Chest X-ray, PA view. Patient: 27 years old, sex F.
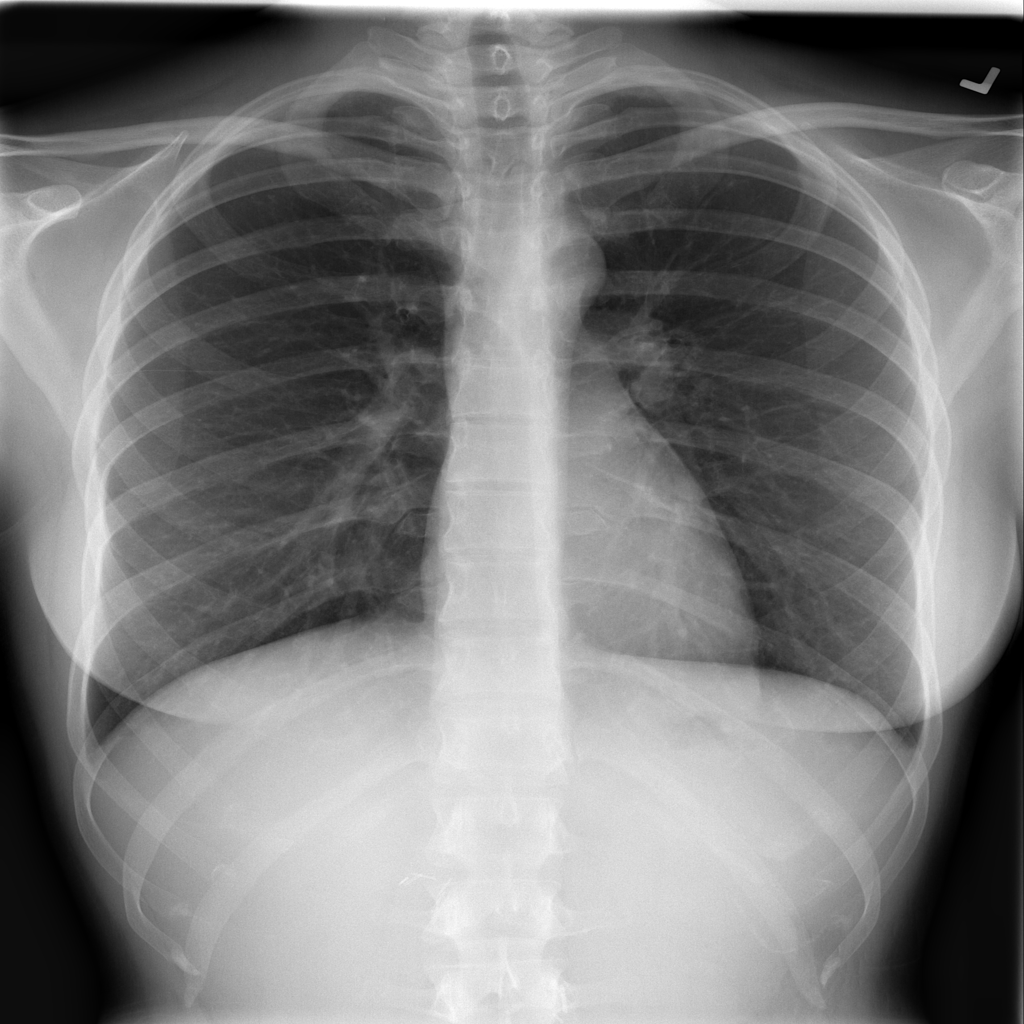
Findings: No Finding